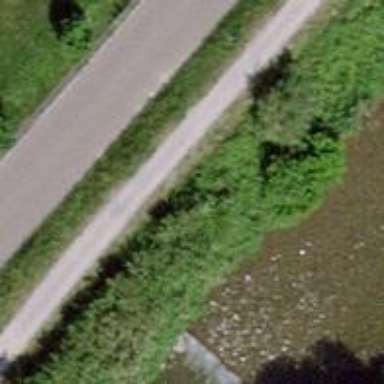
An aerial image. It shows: Gravel path with embankment alongside it.